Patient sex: F
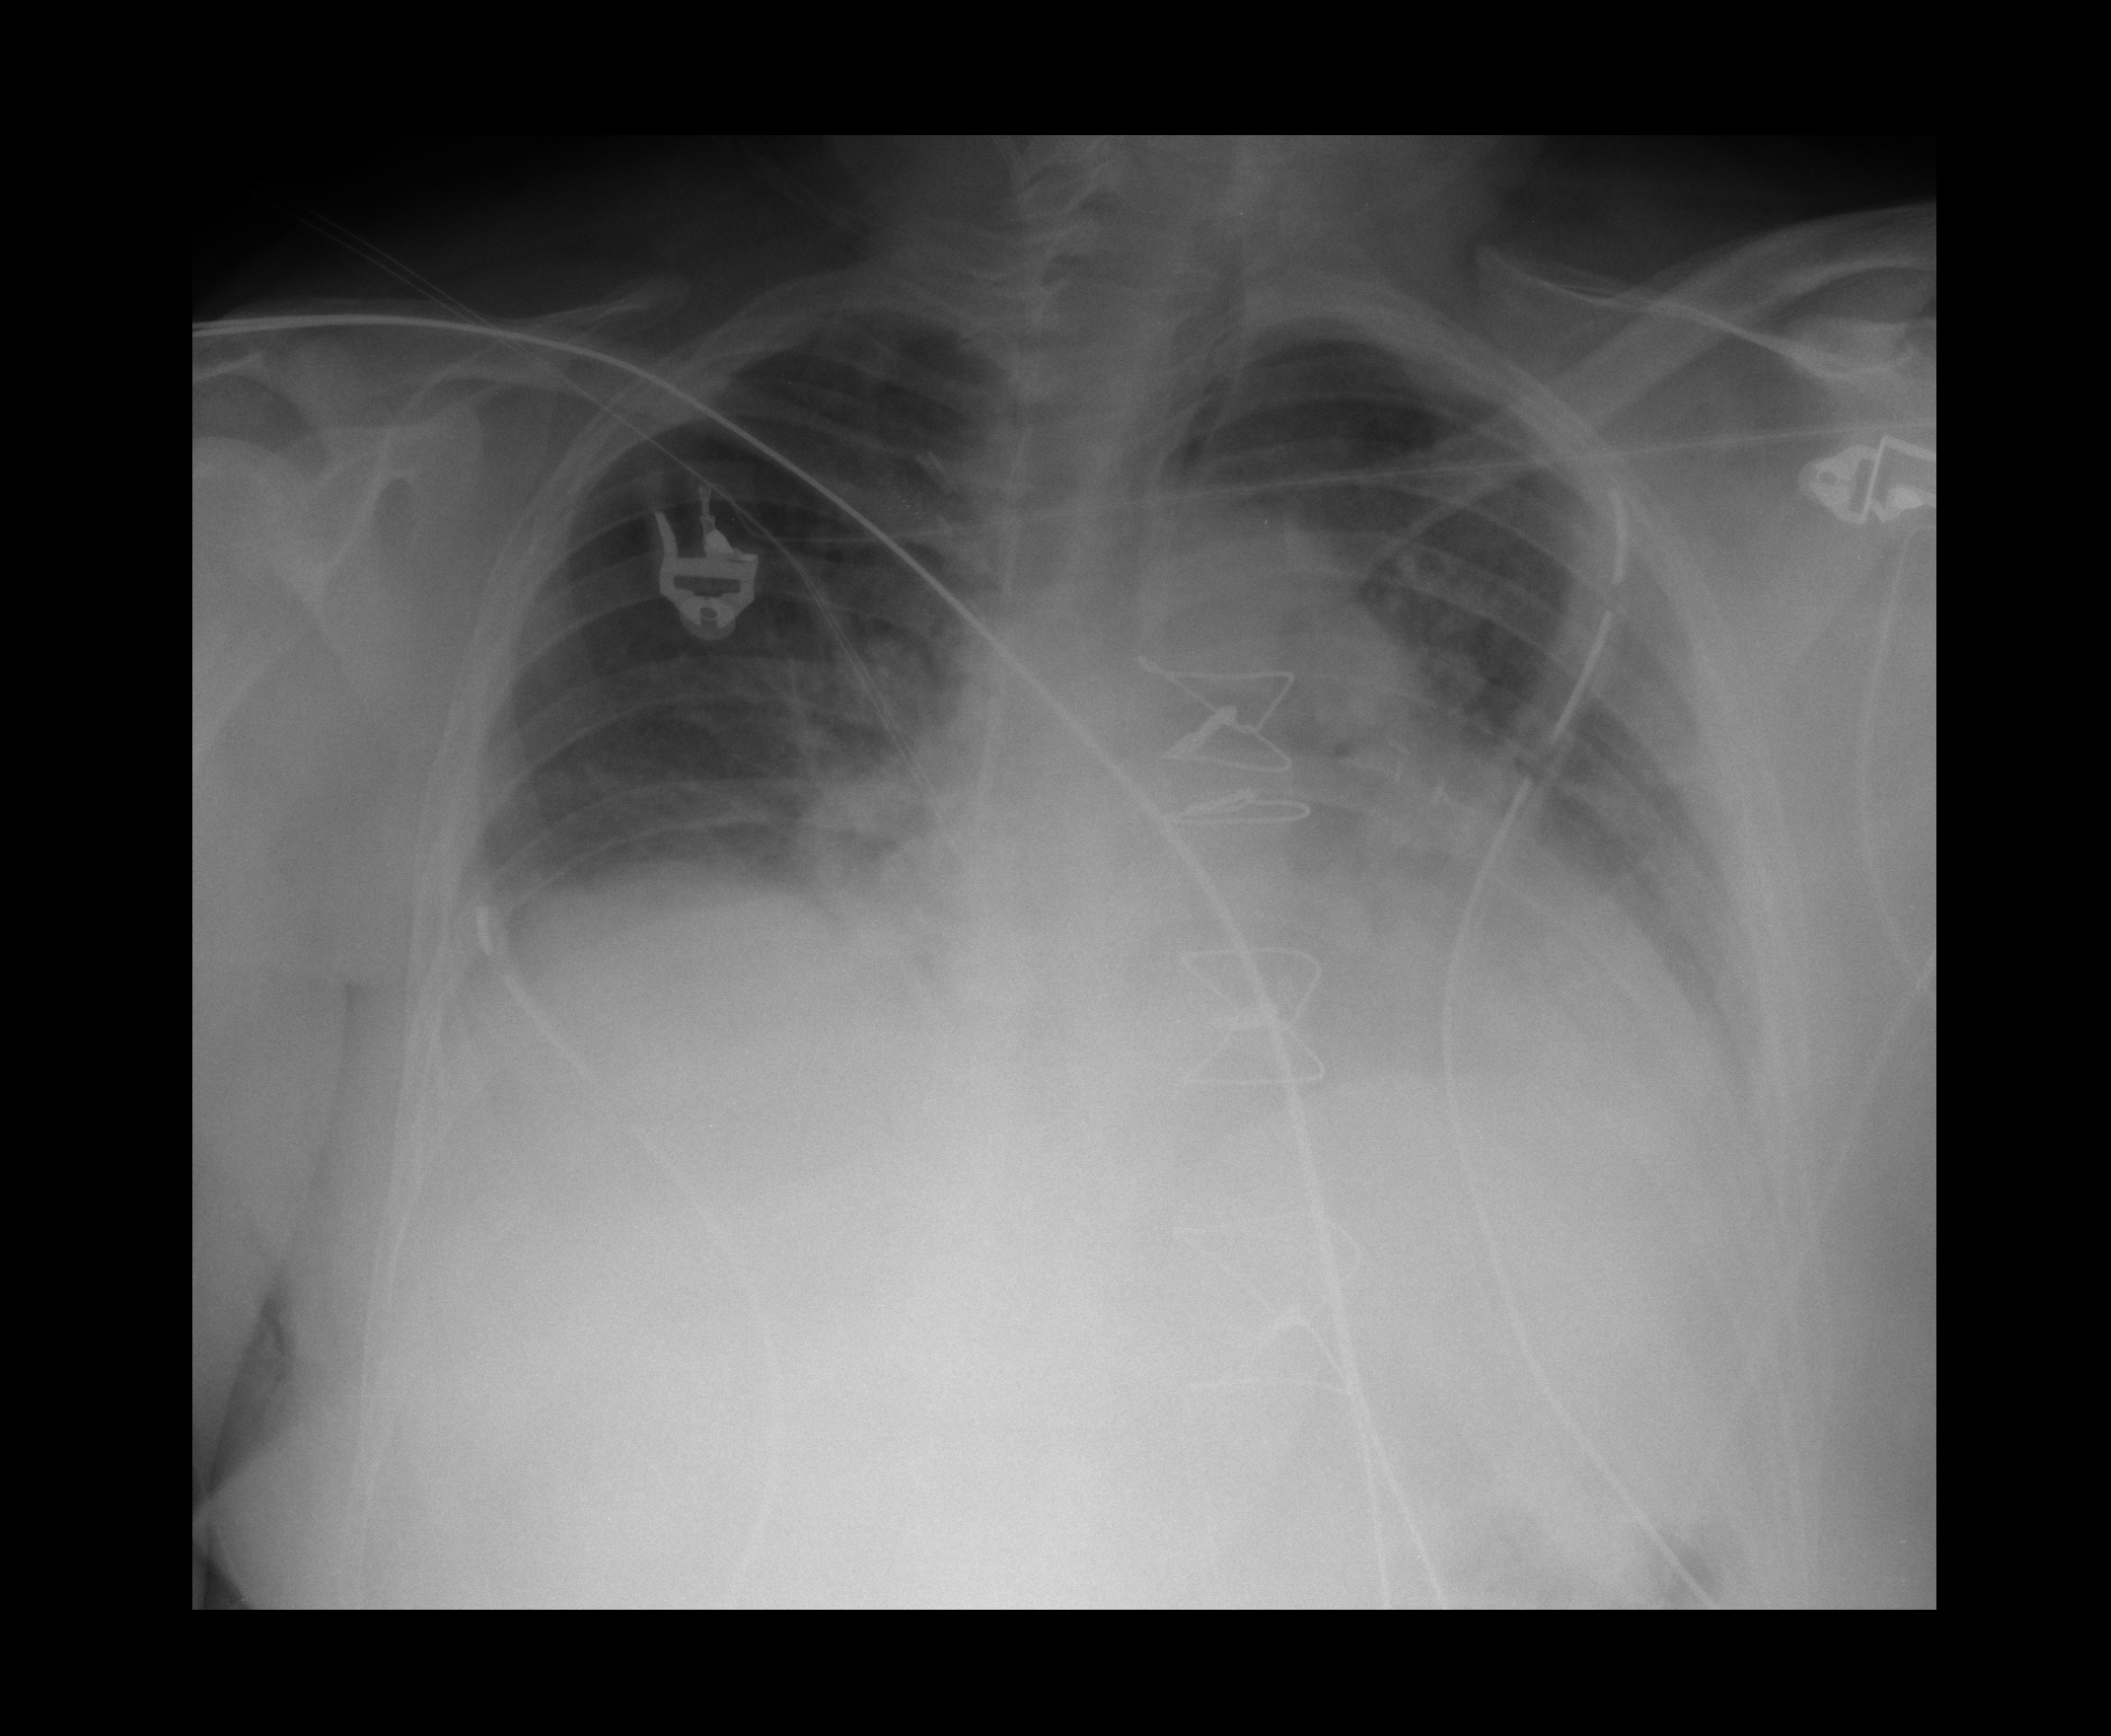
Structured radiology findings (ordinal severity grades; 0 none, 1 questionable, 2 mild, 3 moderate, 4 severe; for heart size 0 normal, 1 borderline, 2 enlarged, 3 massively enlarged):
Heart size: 1
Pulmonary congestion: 2
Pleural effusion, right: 1
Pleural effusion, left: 2
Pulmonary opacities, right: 0
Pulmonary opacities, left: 1
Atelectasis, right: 2
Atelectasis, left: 2